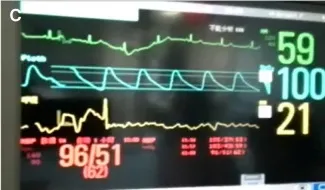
Five milligrams of diltiazem was administered intravenously with prompt relief of chest pain, and complete AV-B was converted back to sinus rhythm (C).
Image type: electrography (ekg)